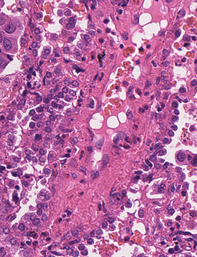
Tumor epithelial tissue: yes
Tumor-associated stroma tissue: yes
Normal tissue: no